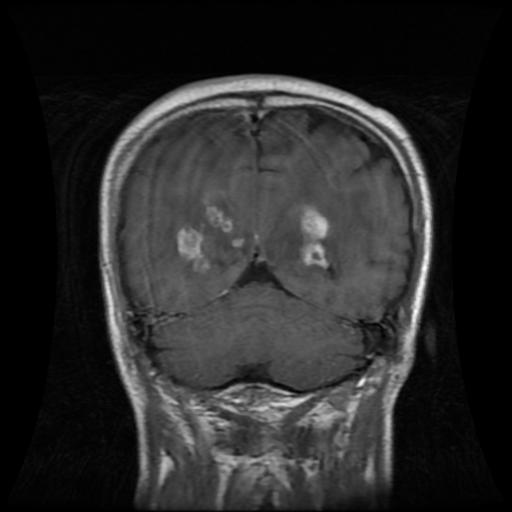
Label: glioma